Question: I use Charts swift library in my project.I use two datasets in line chart, but the labels of Yaxis not start exactly at bottom.I want the first label on the yAxis to be exactly at bottom-left corner of chart. I try to set minimum of yAxis but it didn't help.
Following is example image.

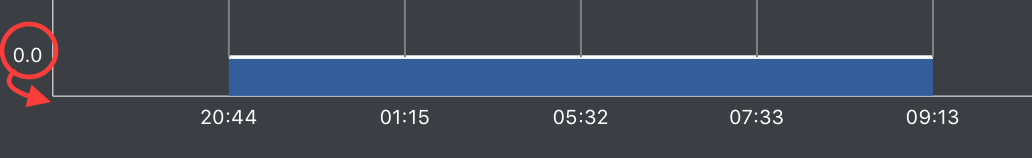
Answer: You need to make use of 'leftAxis.axisMinValue' on your 'LineChartView' property, or whatever type of chart you are graphing. If you set it to 0, then the "0.0" in your chart will be positioned correctly at the very bottom. You can set this to other values and the chart will start at those values too.
Here is a simple example of it in action:
'''
@IBOutlet weak var yourChartViewController: LineChartView! // View controller for the chart in a storyboard.
// Set up your data for the chart...
// Configuring the chart's view
yourChartViewController.leftAxis.axisMinValue = 0 // This is what you need
'''